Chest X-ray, AP view. Patient: 50 years old, sex M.
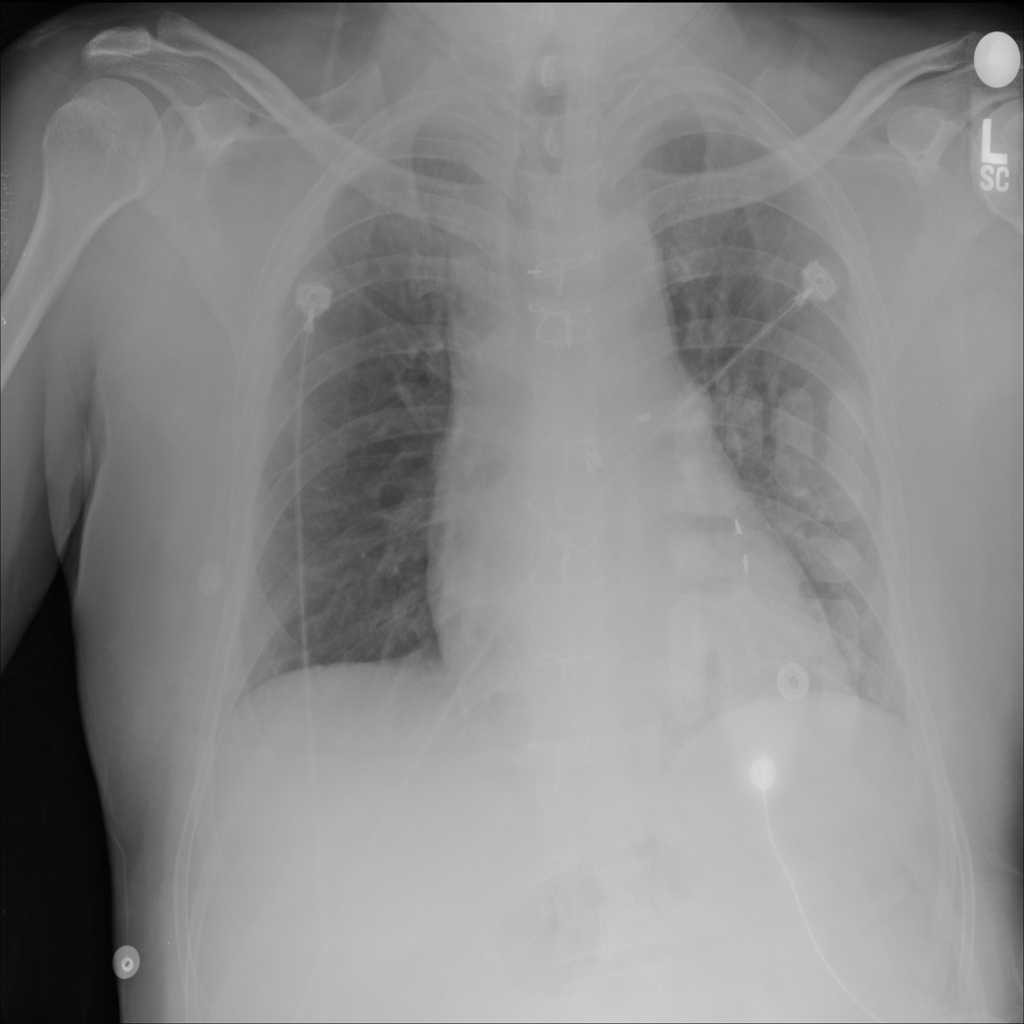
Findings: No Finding